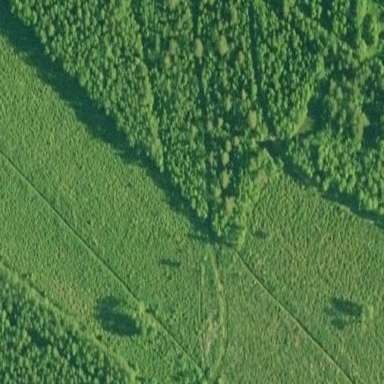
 likely man-made clearing in the landscape."